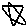
Label: star